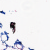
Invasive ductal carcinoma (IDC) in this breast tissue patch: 0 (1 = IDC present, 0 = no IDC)